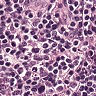
Metastatic tissue present: no